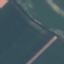
Label: AnnualCrop